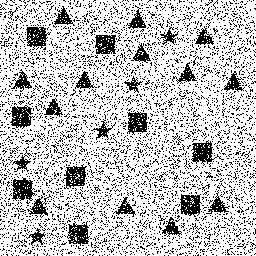
Squares: 9
Triangles: 13
Stars: 5
Total shapes: 27